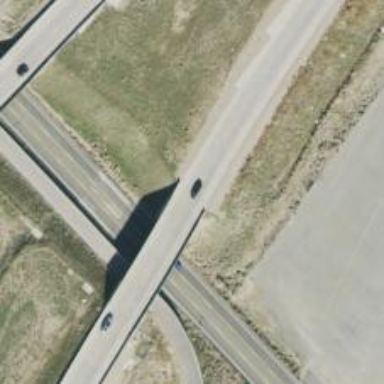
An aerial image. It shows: Bridge over trunk highway with expressway.